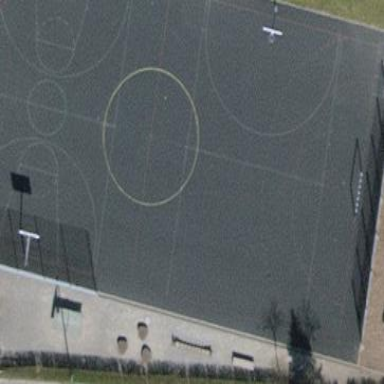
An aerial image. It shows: Multi-sport pitch for leisure activities.